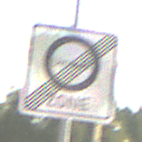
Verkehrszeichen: EndeUmweltzone
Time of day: MorningAfternoon
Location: Outdoor (Suburban)
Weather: Clear
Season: NotSpecified
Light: Natural